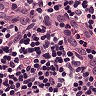
Metastatic tissue present: no